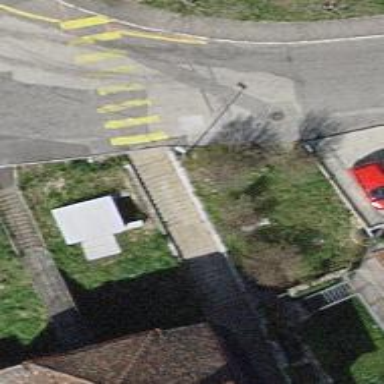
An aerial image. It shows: Road with steps.